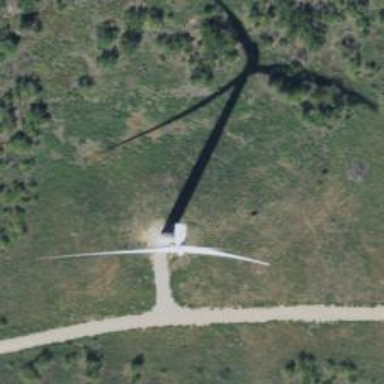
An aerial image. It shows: Wind generator powered by wind. The generator type is horizontal axis and it uses wind turbines.